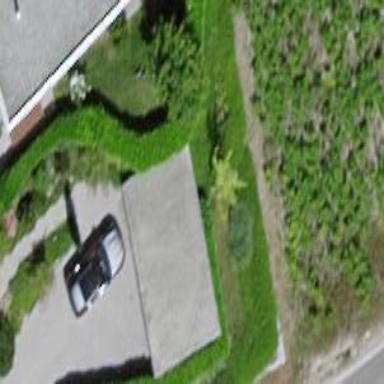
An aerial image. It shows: Group of garages.